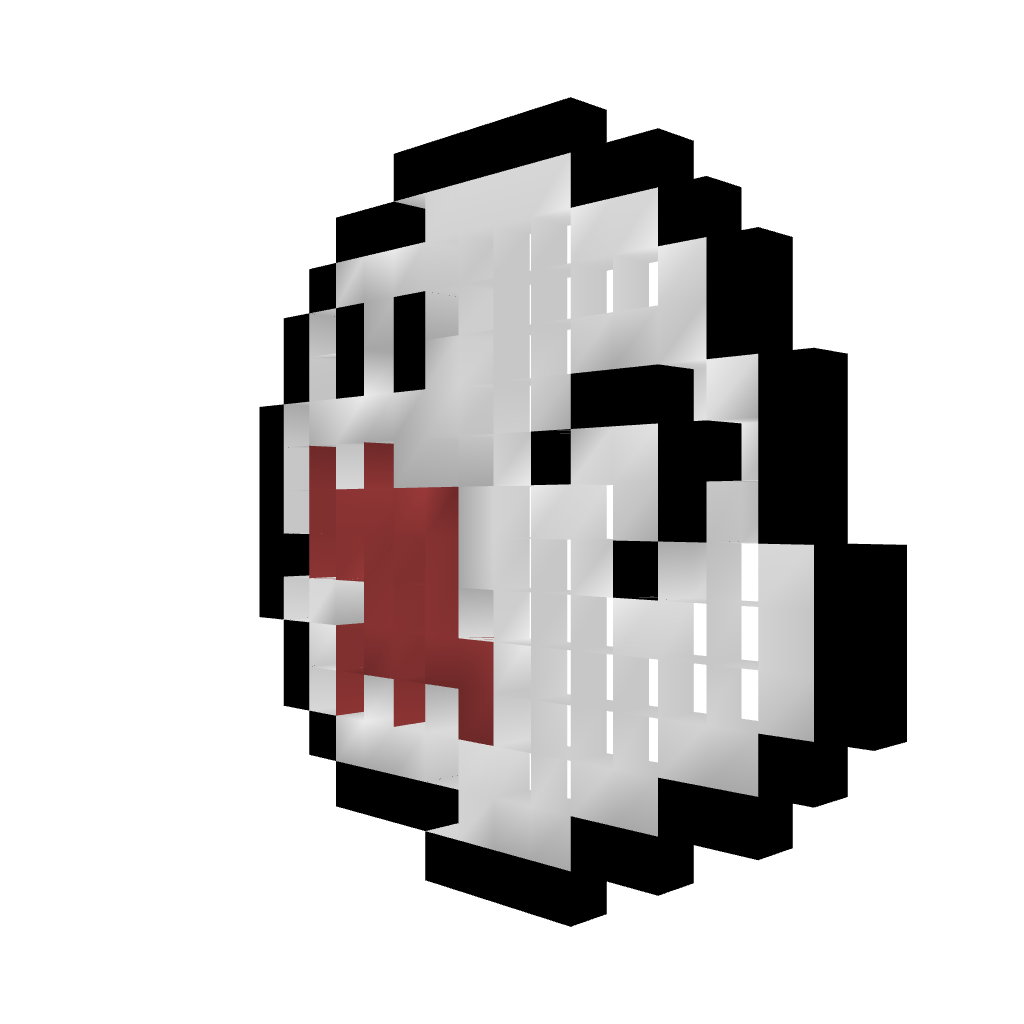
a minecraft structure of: BuuHuu! 8-Bit Style high quality